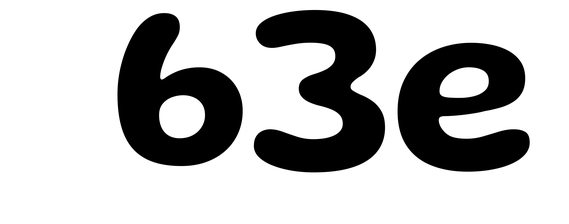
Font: Gluten_SemiBold